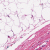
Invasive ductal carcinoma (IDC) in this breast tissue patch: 0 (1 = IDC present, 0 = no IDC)